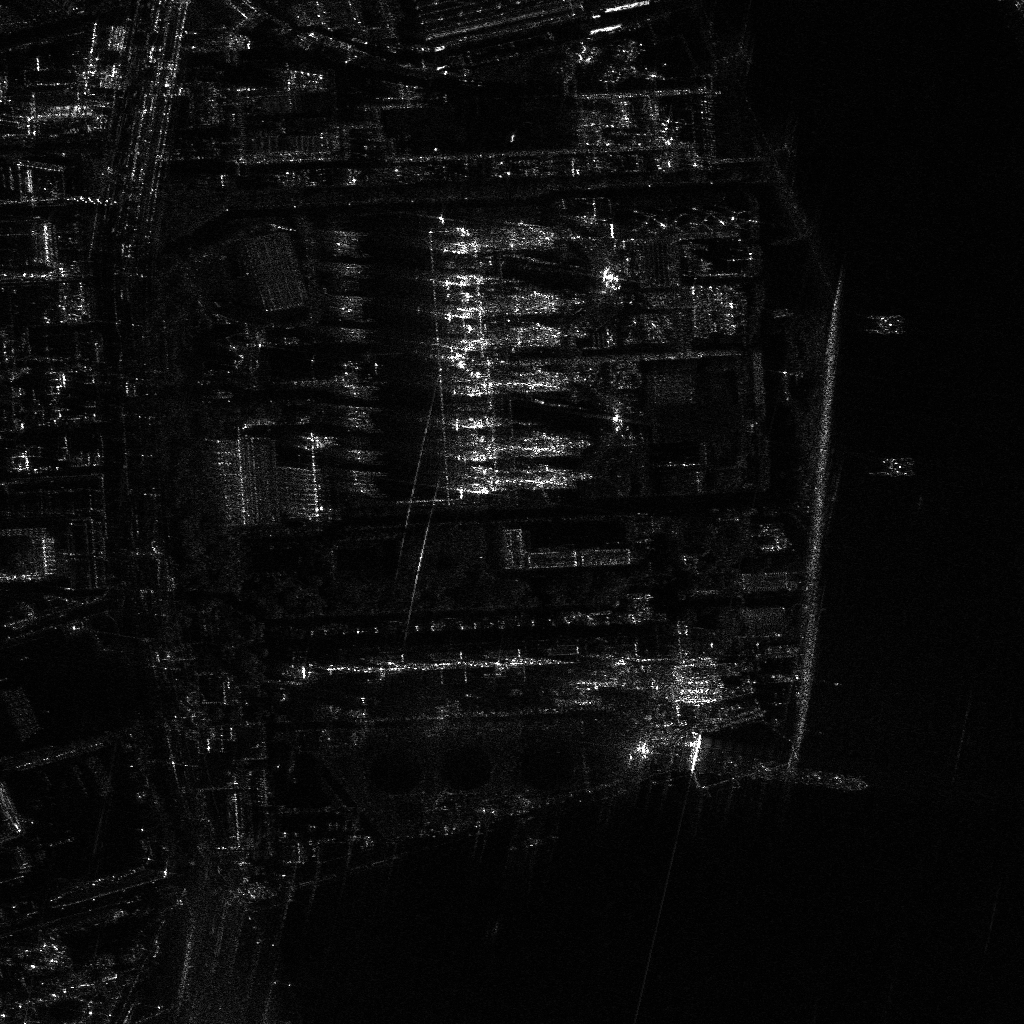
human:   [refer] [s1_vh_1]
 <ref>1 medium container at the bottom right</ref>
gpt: <box>[[77, 74, 84, 76, 5]]</box>